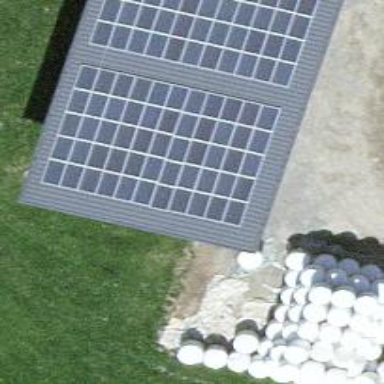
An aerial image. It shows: Solar power generator.